Question: I have a huge issue caused by the default style in google chrome.
The default dispay for 'area' tag is none. But the area/map is still rendered.
<URL>
Everything works fine when I apply a css display inline or block.
I am interested to know why the default is none in chrome? Is there any reason? Can I apply the display inline without any implications? How is the element rendered if it is not displayed?
I use the newest Google chrome on windows 7.

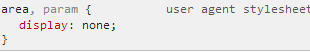
Answer: The 'area' element isn't displayed because it's an kind of abstraction to add multiple links/anchors onto one image instead of multiple images with a lot of anchors.
If something is shown e.g. a background color in that 'area' tag you can't see the image anymore where the map was overlayed.
There are a lot of things where elements have a kind of initial style given by the browser and I guess it's just to give developers the information that this element is not shown.
Added a new fiddle based on given example which shows this property is not set in real when I try to get the property with javascript/jquery.
In Chrome I get an 'undefined'
So it's fact it's just a helper in DEV tools.
<URL>